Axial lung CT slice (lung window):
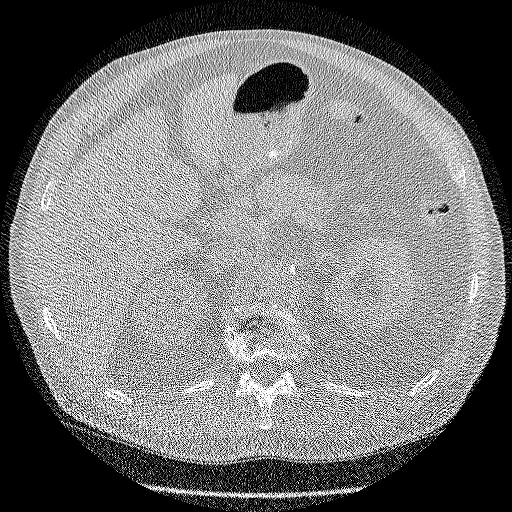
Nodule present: no